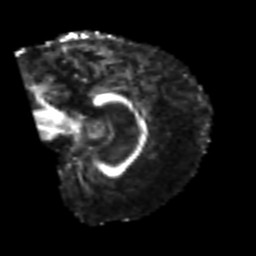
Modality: FA
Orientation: sagittal
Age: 73
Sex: male
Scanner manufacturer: siemens
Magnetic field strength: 3 T
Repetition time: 4.999 s
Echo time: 0.07946 s